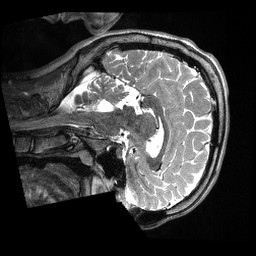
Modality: T2w
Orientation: sagittal
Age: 19
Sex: male